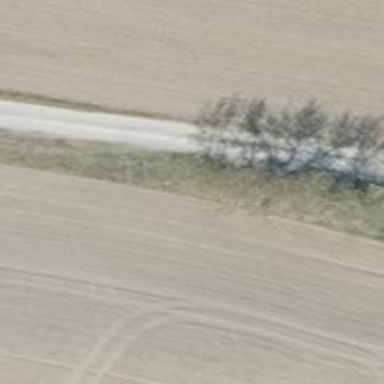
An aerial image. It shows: Row of trees in natural setting.